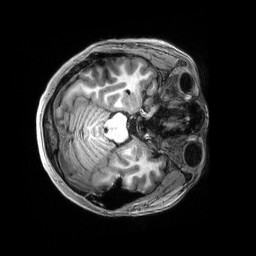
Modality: T1w
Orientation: axial
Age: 21
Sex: female
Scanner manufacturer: siemens
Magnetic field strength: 3 T
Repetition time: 2.5 s
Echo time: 0.00222 s